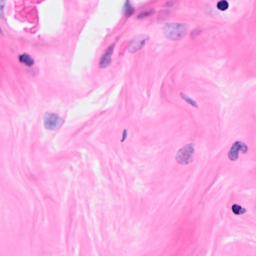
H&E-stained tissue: Breast